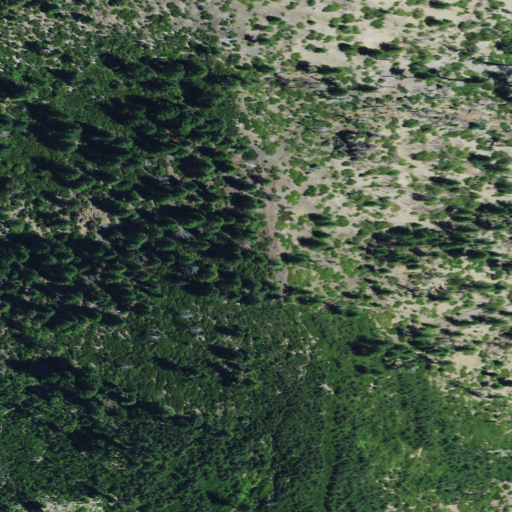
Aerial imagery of ridge(s) in California named Devils Backbone containing grassland, shrub, open development, evergreen forest, and low intensity development